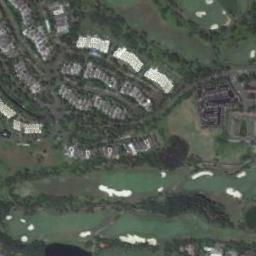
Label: golf_course